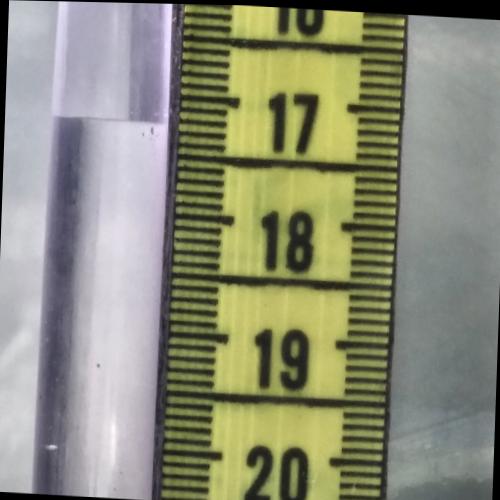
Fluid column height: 17.2 cm